Interaction volume radius: 5 \u00c5
Interaction volume height: 25 \u00c5
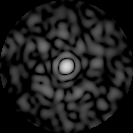
Disorder parameter: 0.8655